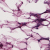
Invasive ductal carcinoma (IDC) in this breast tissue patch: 0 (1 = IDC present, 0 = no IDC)